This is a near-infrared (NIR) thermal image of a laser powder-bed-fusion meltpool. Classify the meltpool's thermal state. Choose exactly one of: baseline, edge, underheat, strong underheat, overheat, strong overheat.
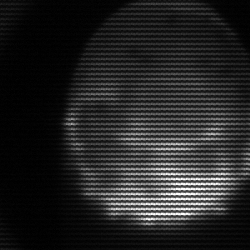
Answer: edge